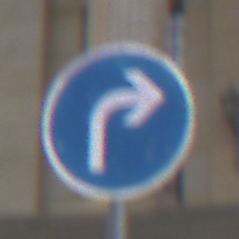
Verkehrszeichen: VorgeschriebeneFahrtrichtungRechts
Umgebung: Outdoor, Urban
Tageszeit: Midday
Wetter: Overcast
Licht: Natural
Jahreszeit: NotSpecified
Kontrast: LowContrast